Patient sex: M
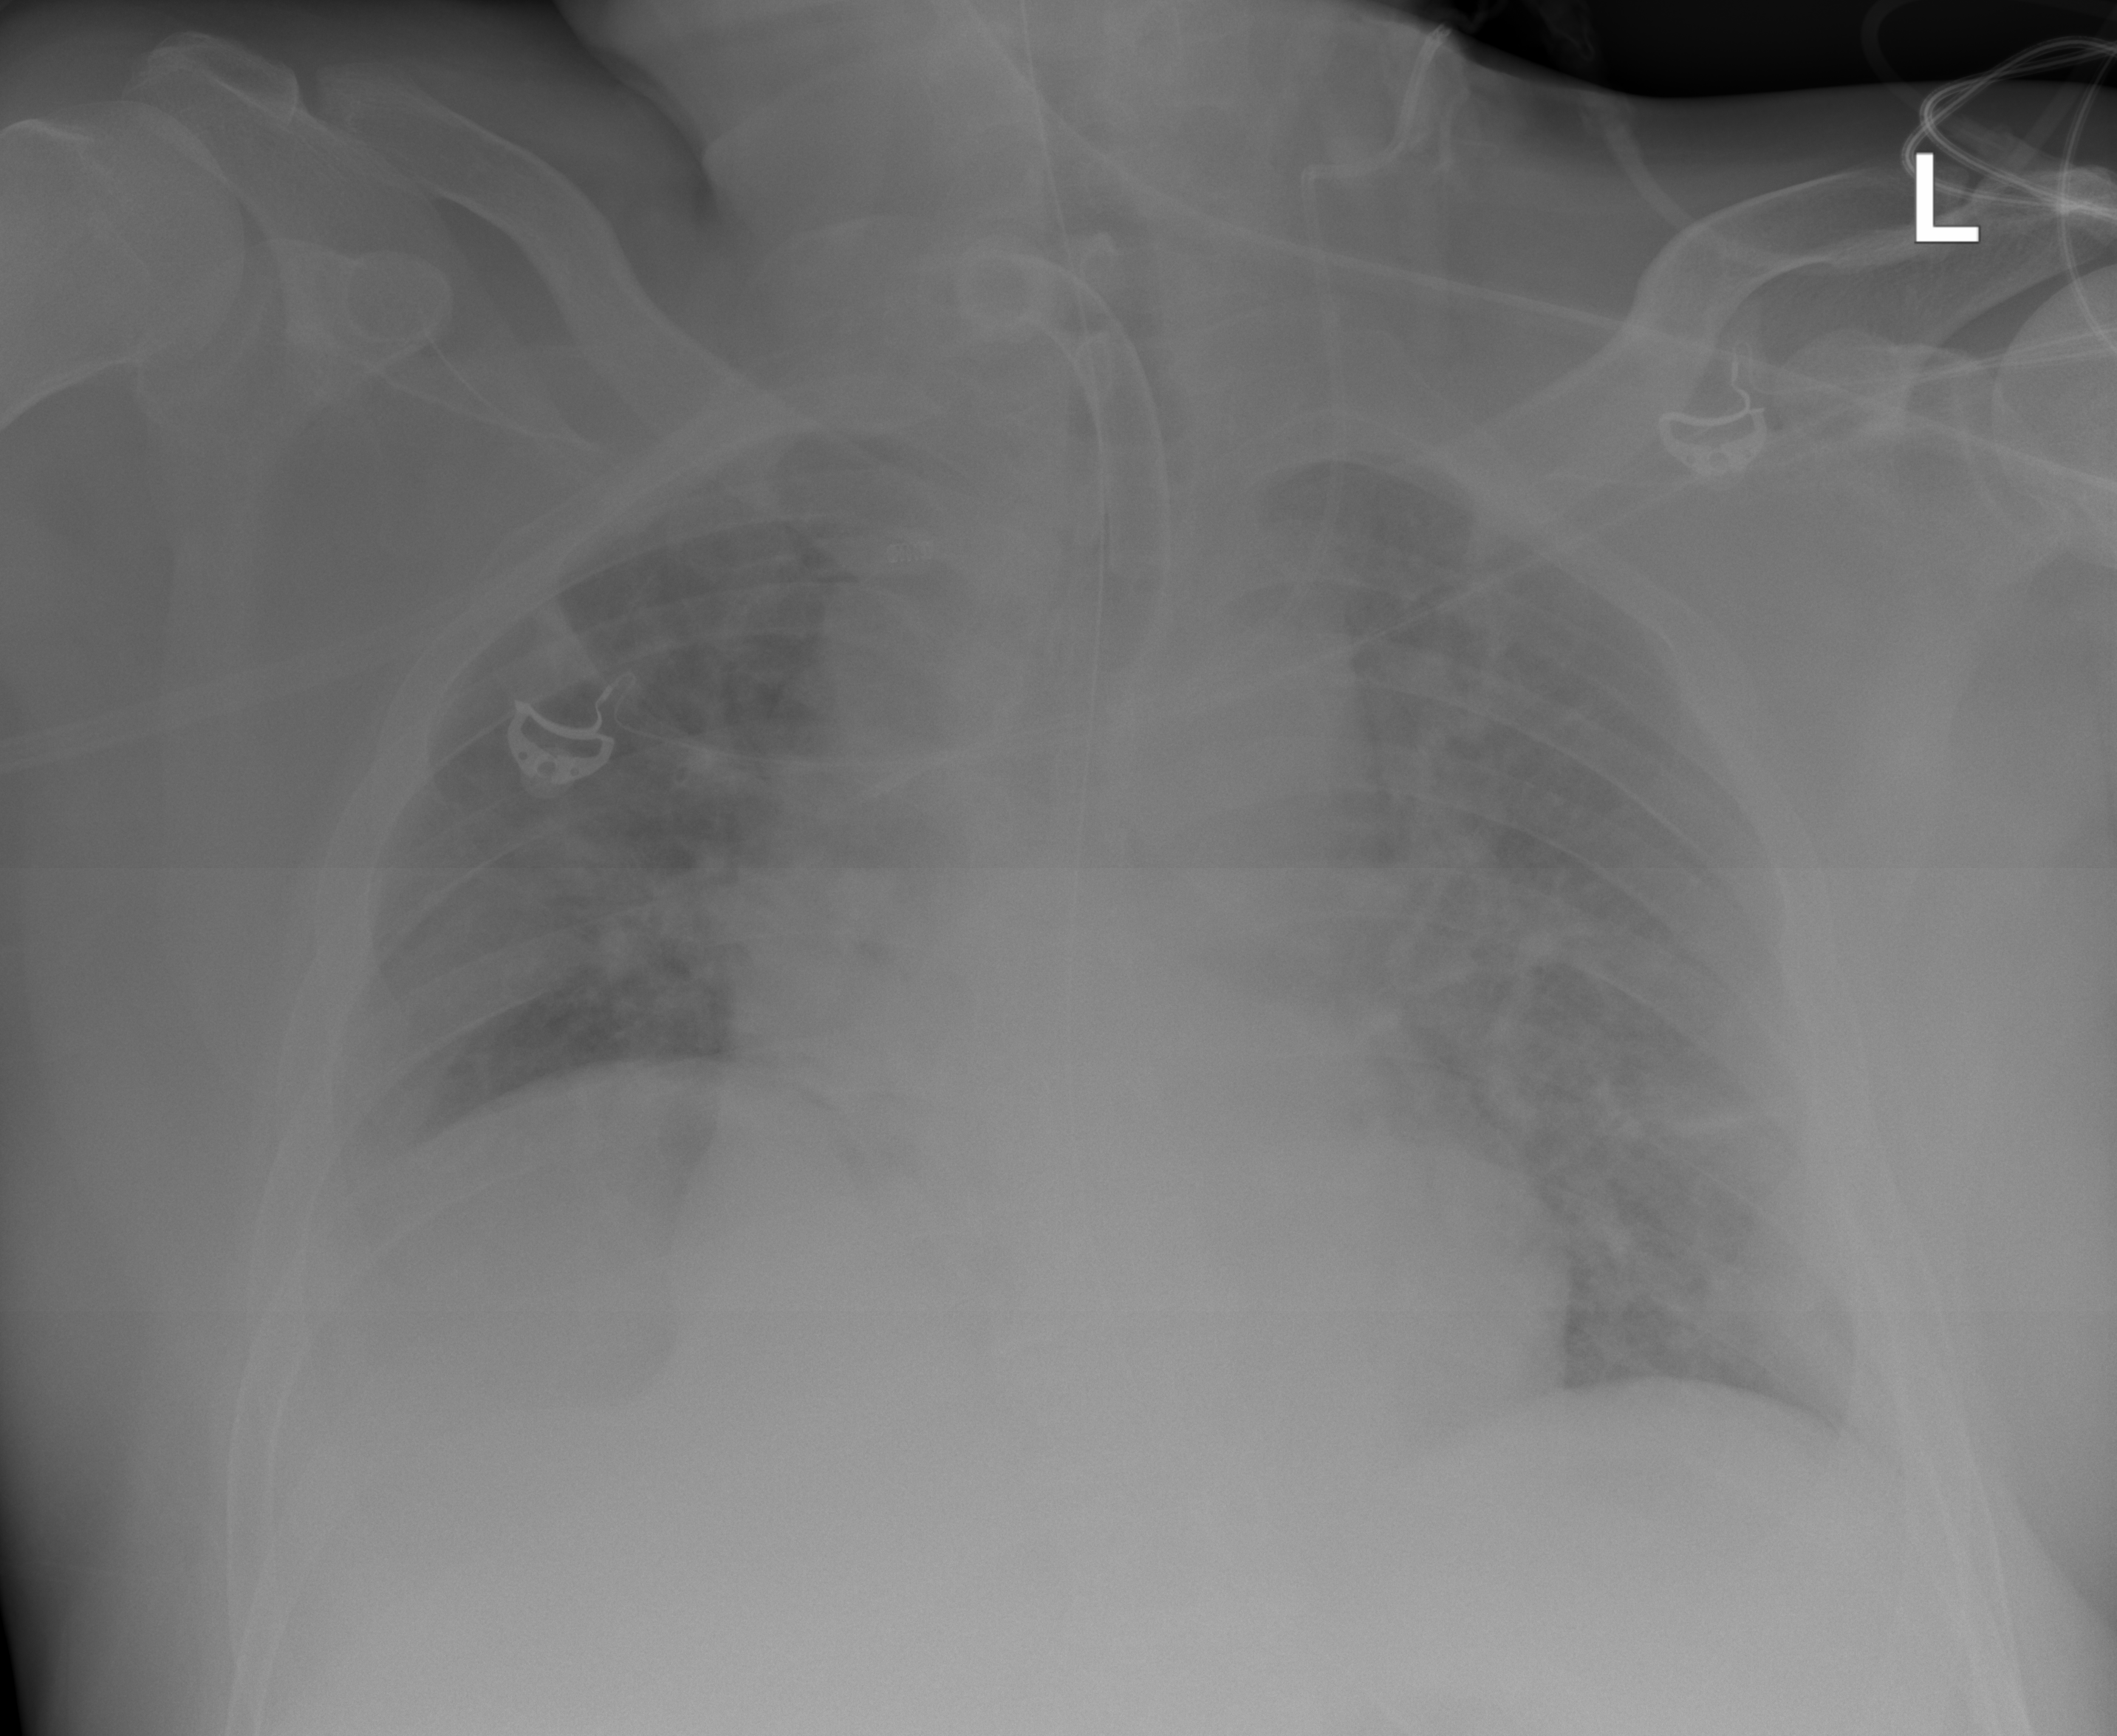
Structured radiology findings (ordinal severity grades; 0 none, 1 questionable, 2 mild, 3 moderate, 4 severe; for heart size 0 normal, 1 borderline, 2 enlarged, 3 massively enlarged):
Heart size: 1
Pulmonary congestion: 2
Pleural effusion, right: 1
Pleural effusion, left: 0
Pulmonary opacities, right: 2
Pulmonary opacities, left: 2
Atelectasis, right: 2
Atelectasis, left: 2